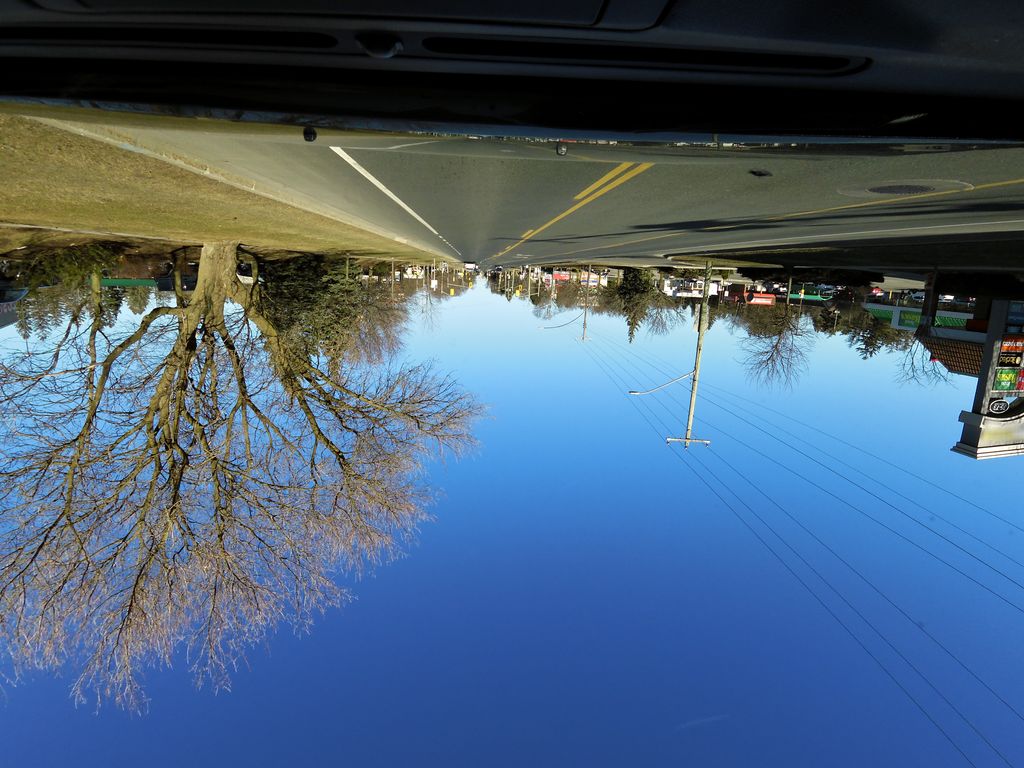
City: hamilton